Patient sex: F
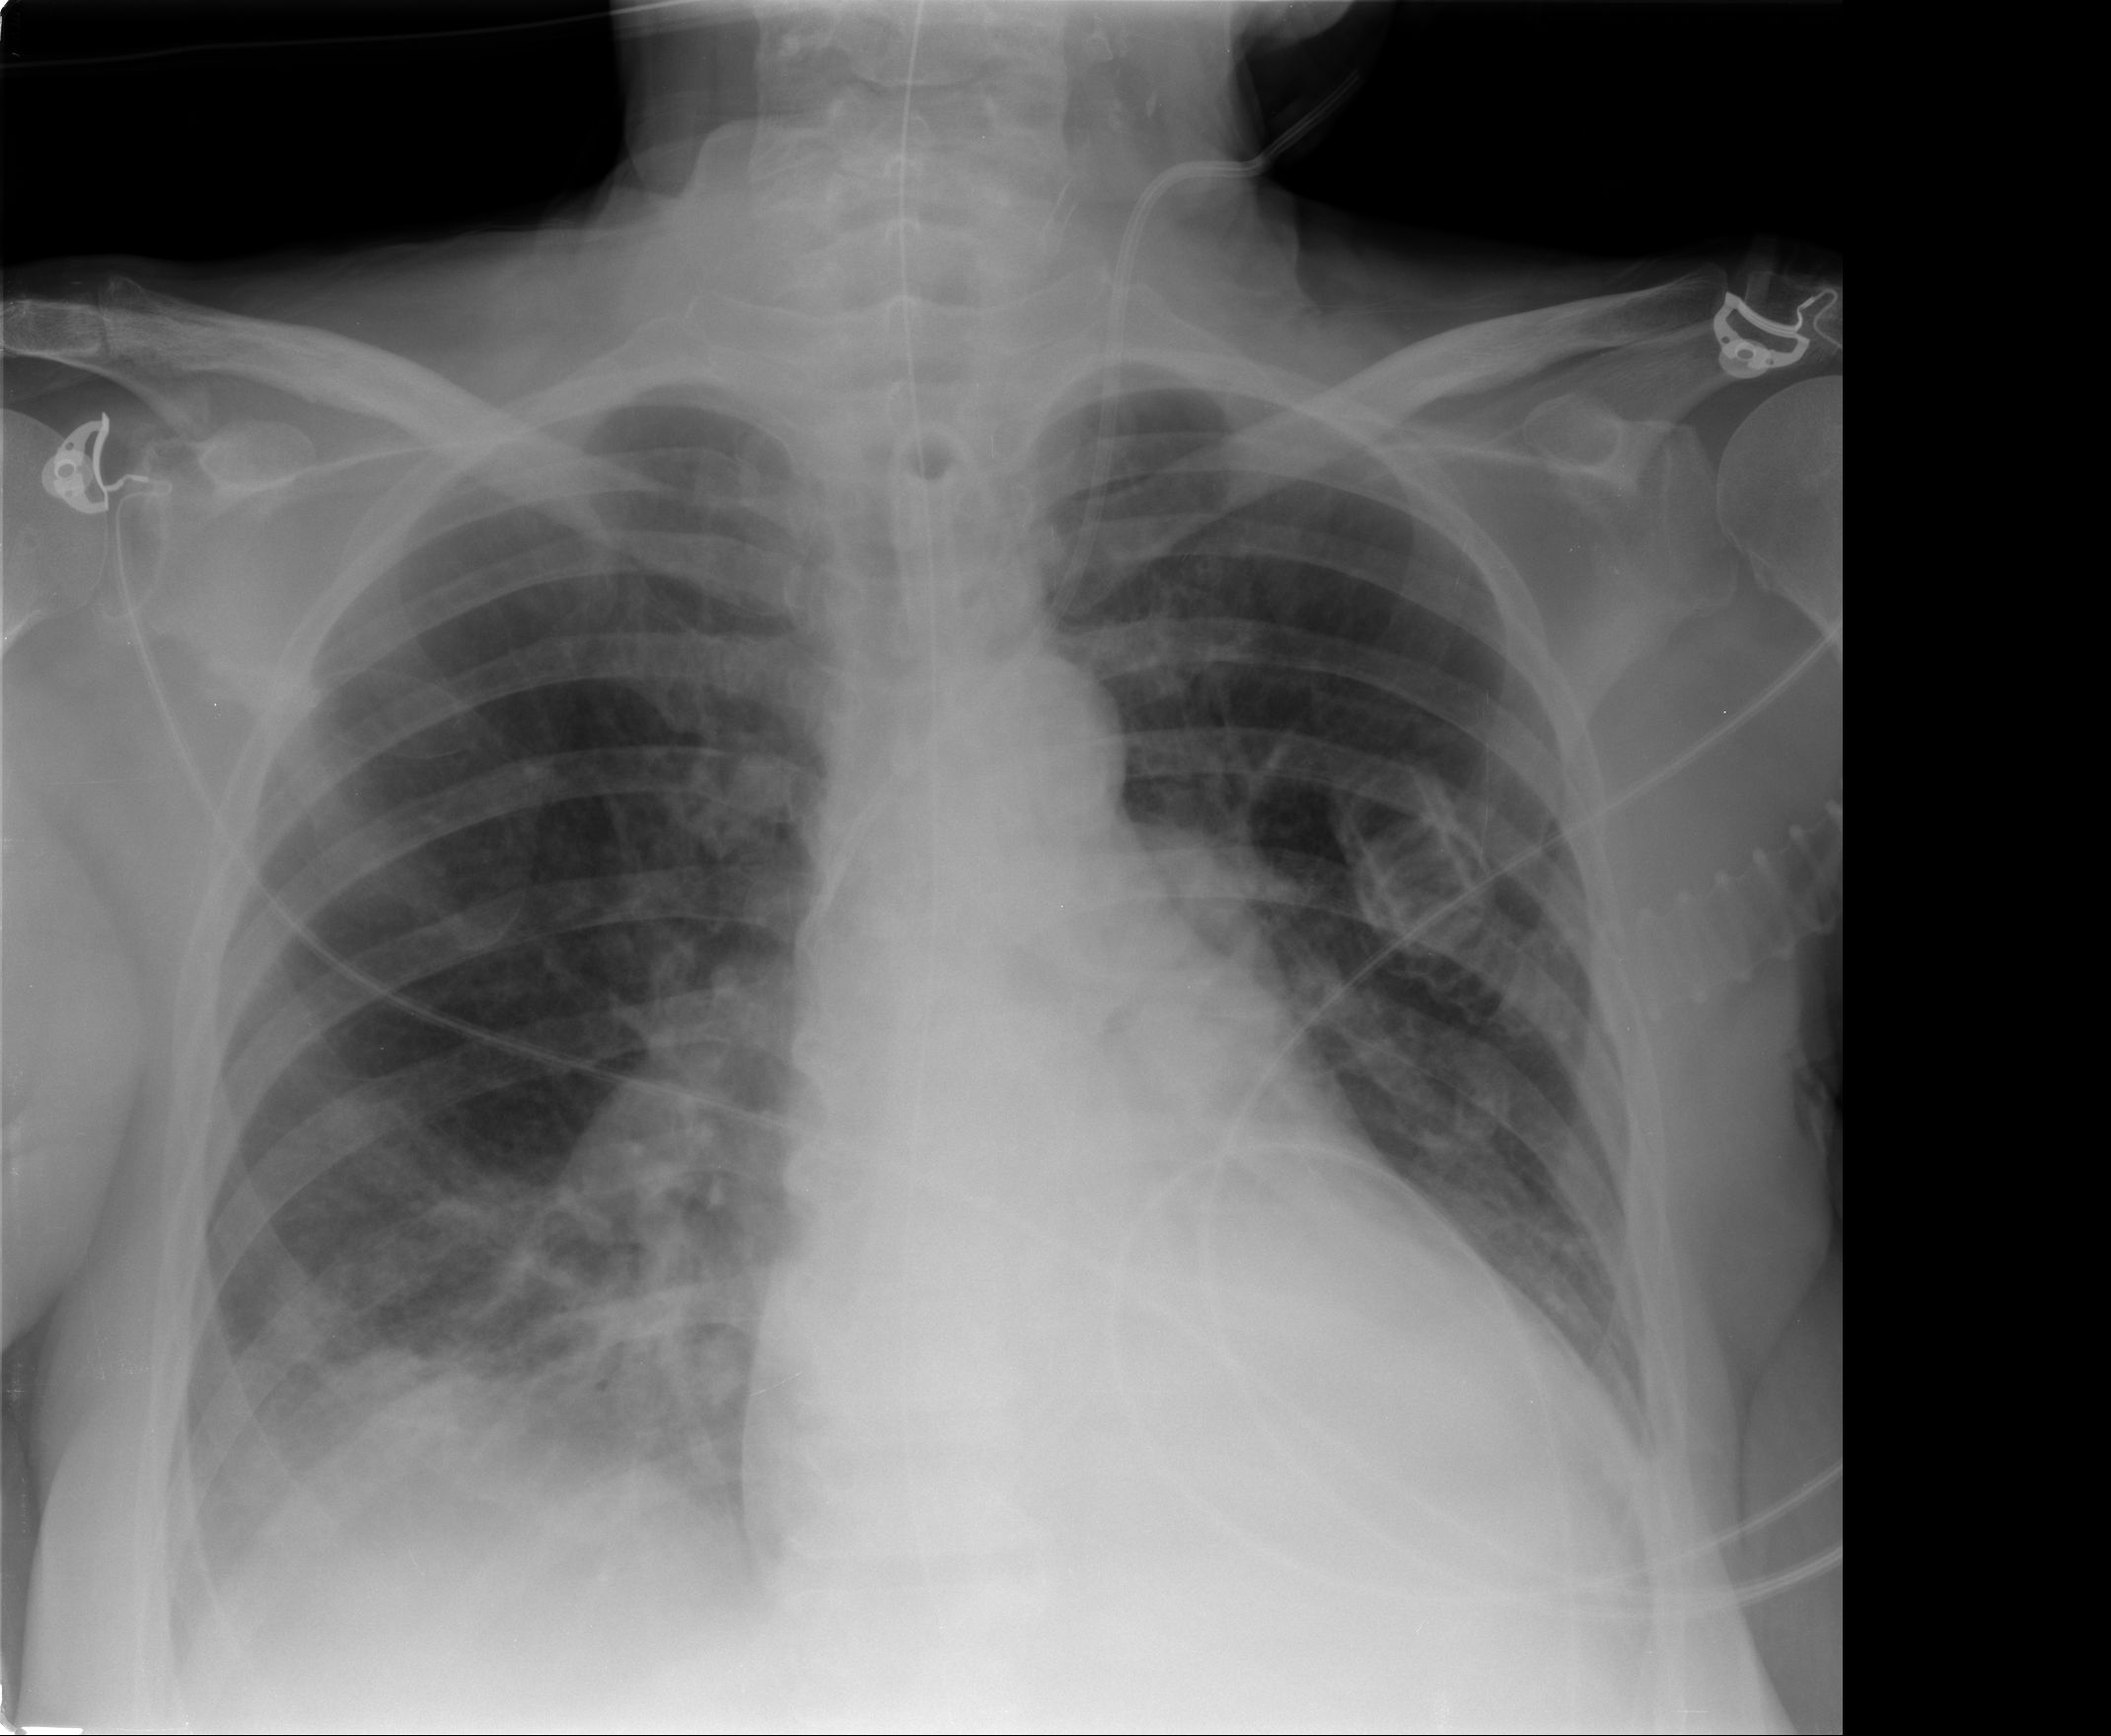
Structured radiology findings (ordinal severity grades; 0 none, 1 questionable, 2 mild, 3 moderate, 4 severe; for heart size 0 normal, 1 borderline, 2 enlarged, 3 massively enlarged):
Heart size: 2
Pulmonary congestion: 0
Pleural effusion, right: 0
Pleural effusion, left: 0
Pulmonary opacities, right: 2
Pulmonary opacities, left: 0
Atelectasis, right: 2
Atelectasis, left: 2